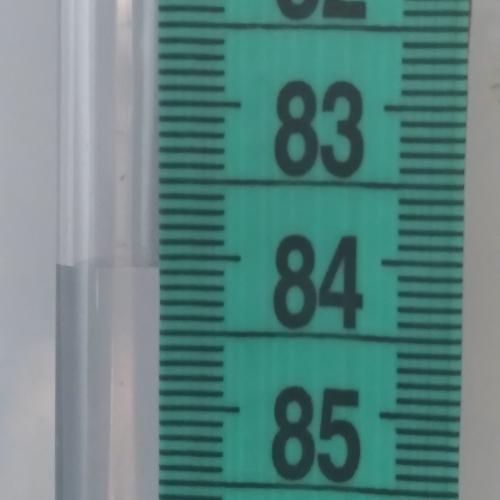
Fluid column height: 84.1 cm